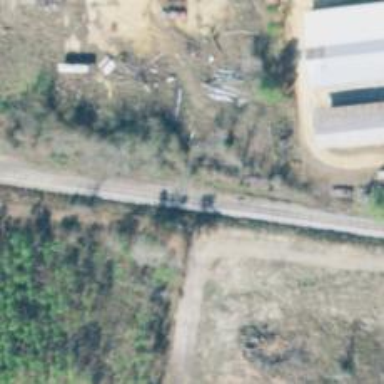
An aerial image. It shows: Disused railway spur service for lumber freight.